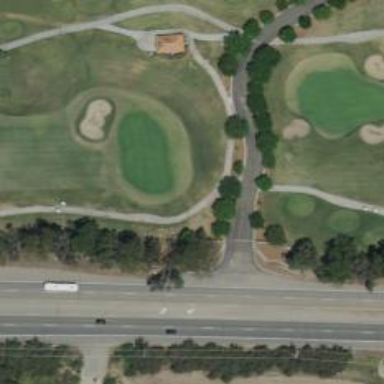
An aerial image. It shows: Golf hole.